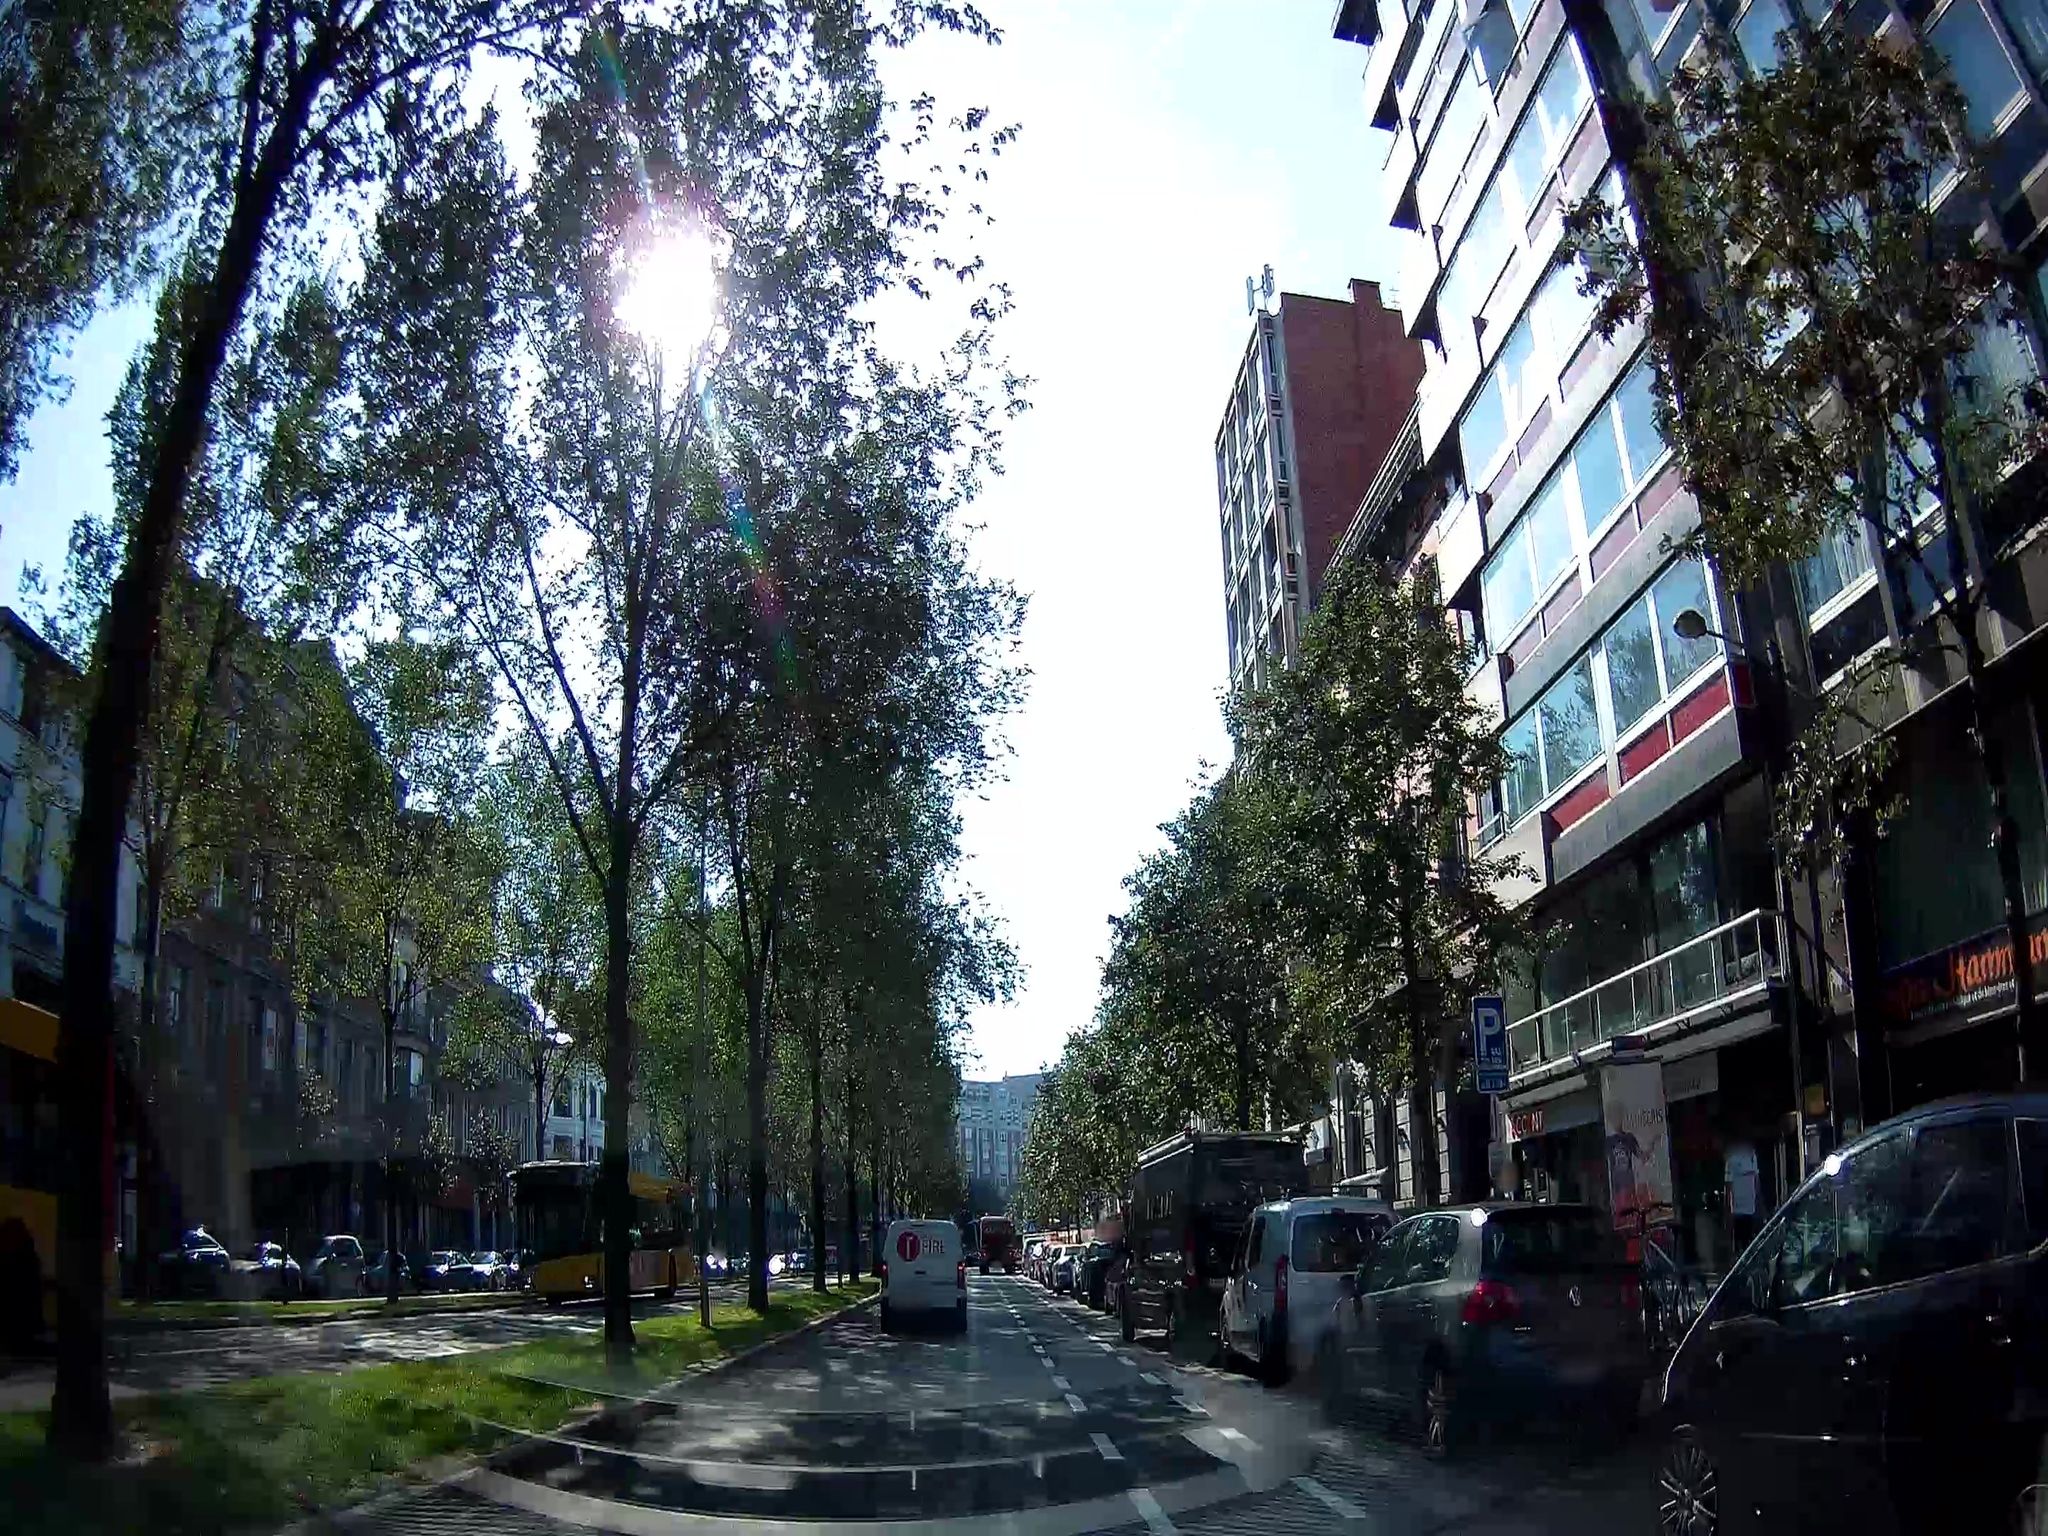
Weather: clear
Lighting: day
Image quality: good
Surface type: driving surface
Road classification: crossing
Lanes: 2
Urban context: urban centre
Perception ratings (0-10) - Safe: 7.39, Lively: 8.06, Beautiful: 9.2, Boring: 3.06, Depressing: 0.86, Wealthy: 5.42